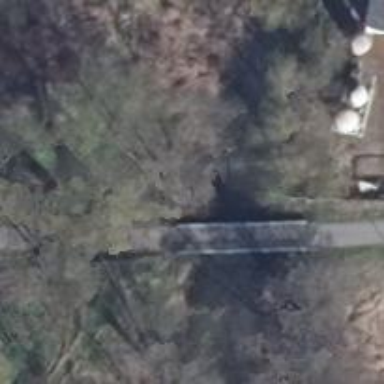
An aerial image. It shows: Footway on bridge with asphalt surface.